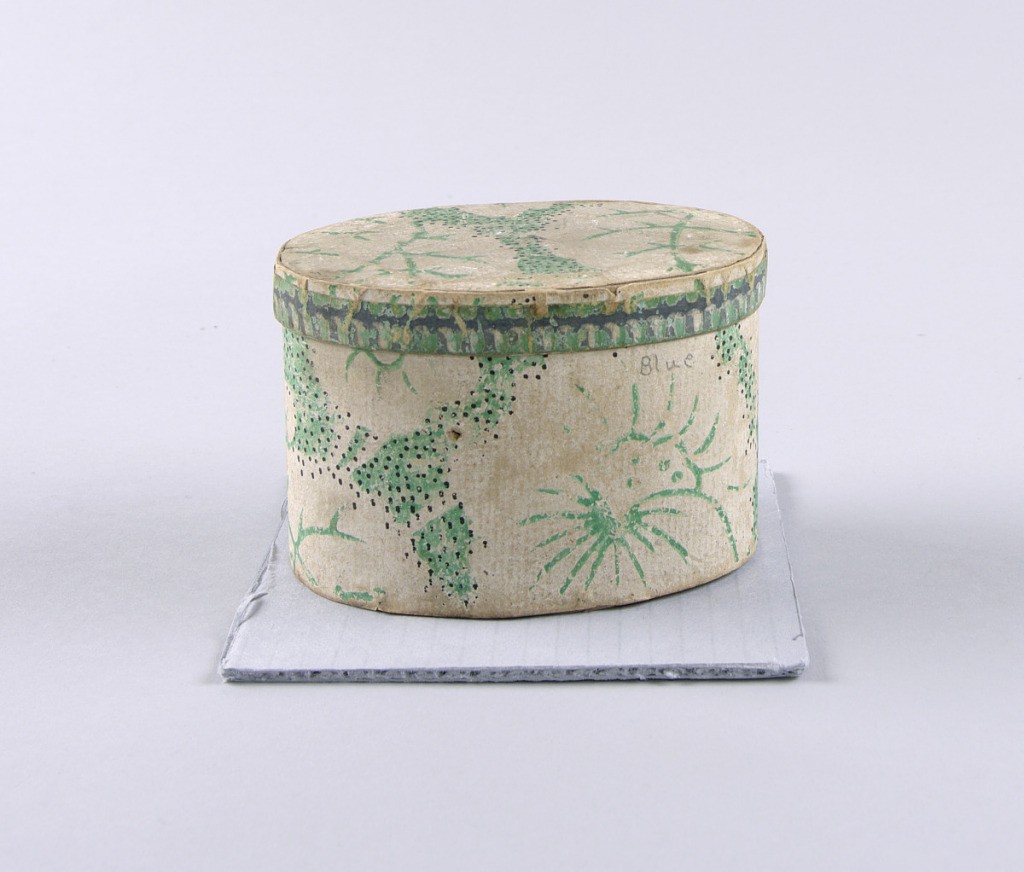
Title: Bandbox
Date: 1801–11
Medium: Block-printed on handmade paper, cardboard support
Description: Very small oval-shaped bandbox. Paper is probably wallpaper: chalky-white flowers and leaves picked out in bright green. Small black dots are sprinkled over a portion of the design. The cover is edged with a fluted design, shaded with dark gray.